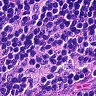
Metastatic tissue present: no